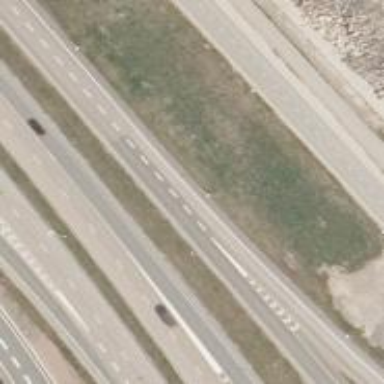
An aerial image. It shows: Trunk link highway with asphalt surface.